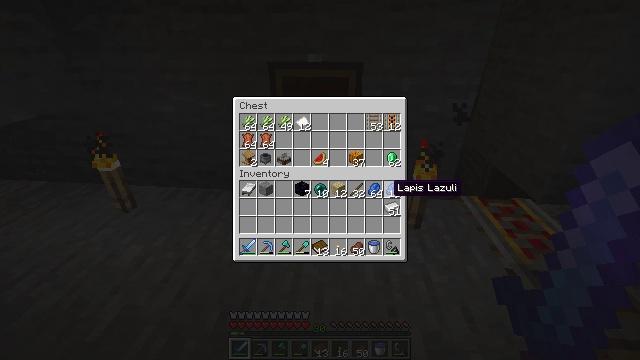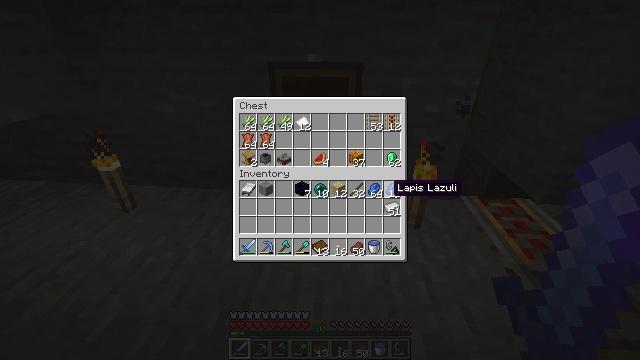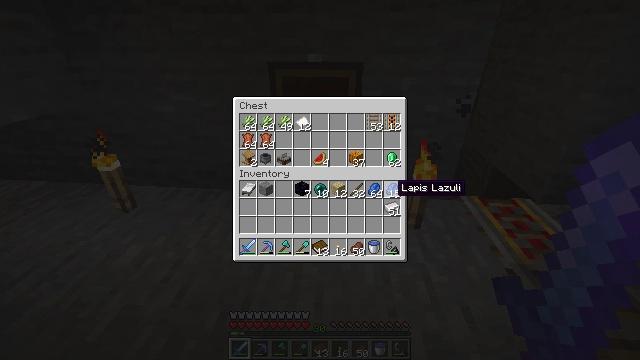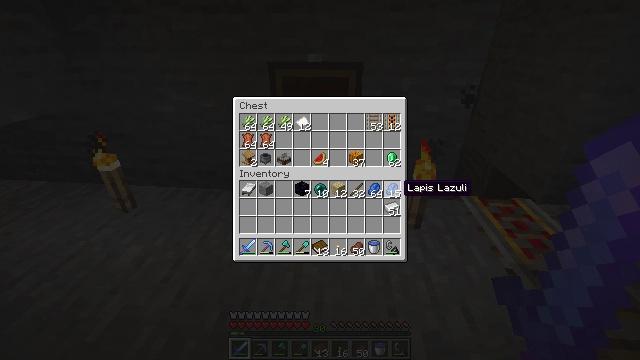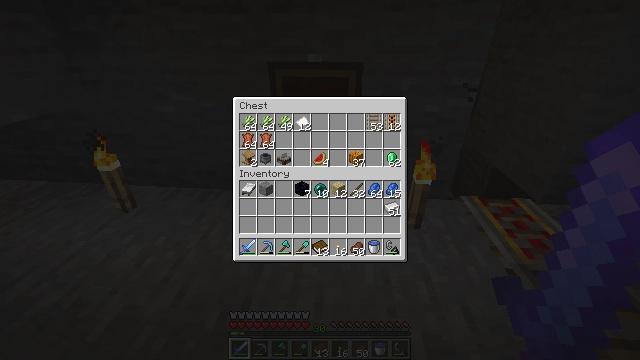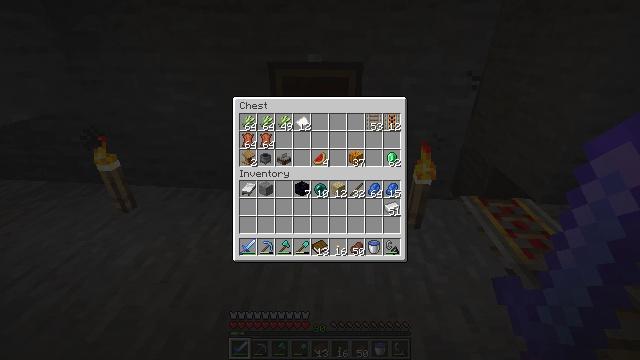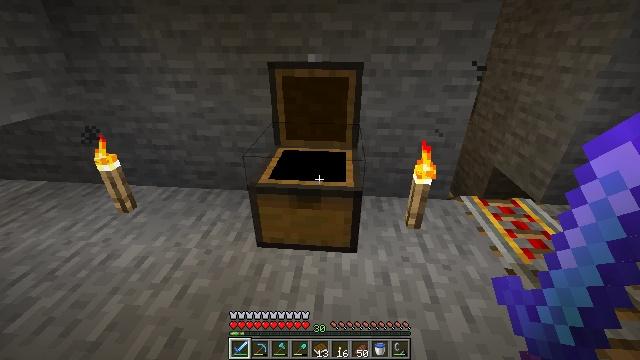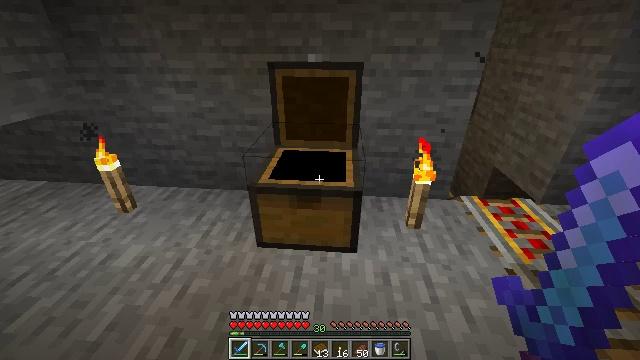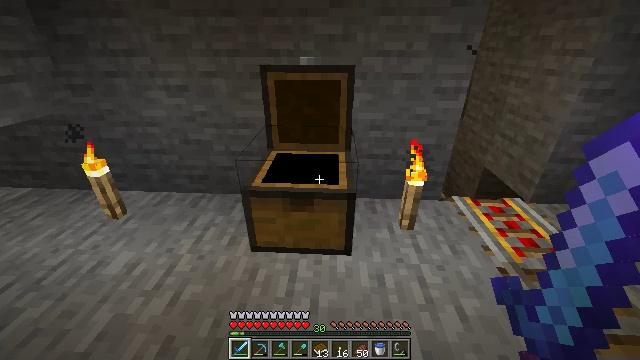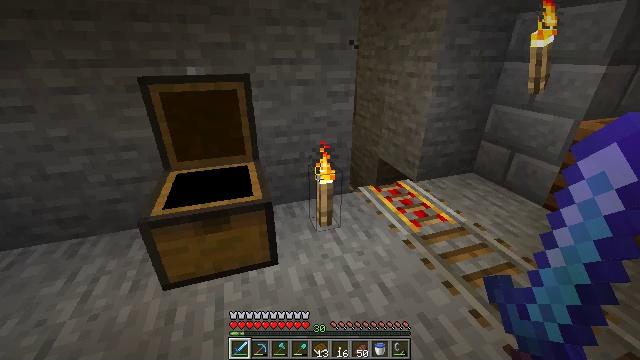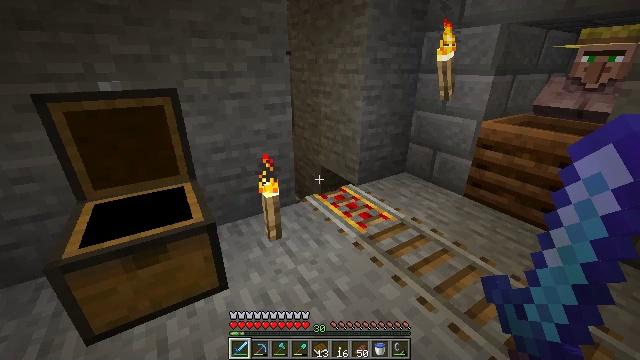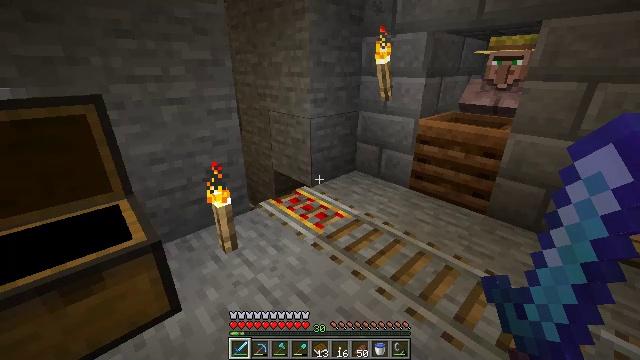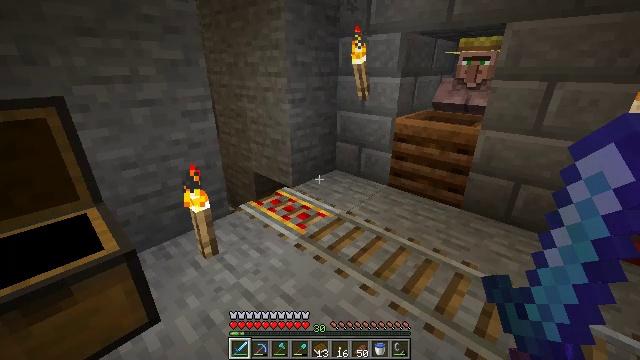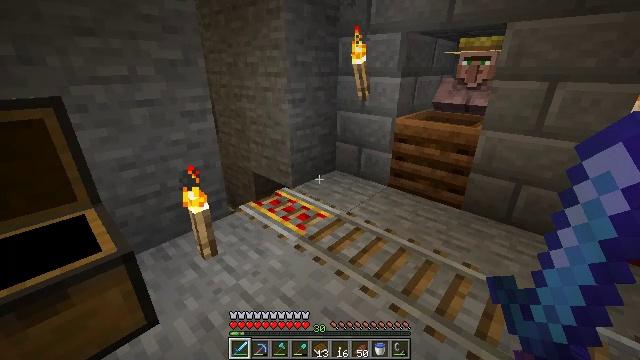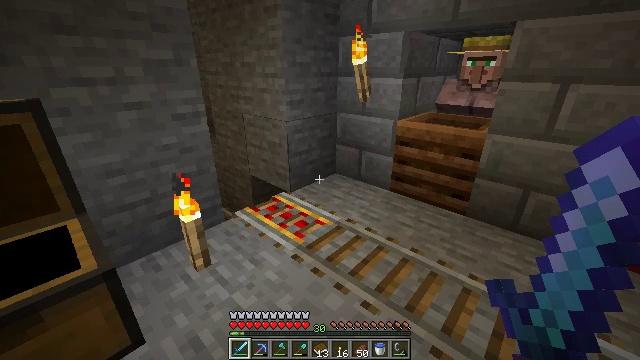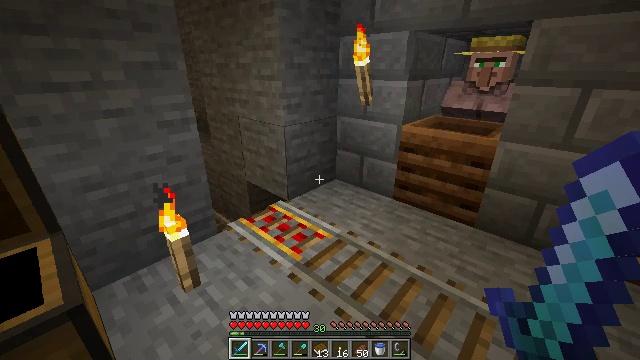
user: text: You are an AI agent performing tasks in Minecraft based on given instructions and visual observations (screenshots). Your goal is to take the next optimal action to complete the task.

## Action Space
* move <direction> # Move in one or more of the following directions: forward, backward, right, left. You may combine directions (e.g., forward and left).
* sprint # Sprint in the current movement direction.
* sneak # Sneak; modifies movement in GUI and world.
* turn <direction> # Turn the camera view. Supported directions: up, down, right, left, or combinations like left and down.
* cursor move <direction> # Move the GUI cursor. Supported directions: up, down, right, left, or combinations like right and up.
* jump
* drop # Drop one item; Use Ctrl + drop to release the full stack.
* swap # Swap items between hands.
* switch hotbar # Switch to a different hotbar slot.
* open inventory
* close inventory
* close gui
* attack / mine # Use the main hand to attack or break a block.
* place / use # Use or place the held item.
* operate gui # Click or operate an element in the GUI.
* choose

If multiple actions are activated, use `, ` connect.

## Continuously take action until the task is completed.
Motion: motion action
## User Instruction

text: Mine the powered rail from the track.
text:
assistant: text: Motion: no_op
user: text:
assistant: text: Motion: no_op
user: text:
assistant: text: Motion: no_op
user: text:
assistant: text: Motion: no_op
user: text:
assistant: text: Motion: no_op
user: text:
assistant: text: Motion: no_op
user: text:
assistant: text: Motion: no_op
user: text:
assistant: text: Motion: turn right
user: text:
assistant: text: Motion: turn right and up
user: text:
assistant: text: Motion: turn right and up
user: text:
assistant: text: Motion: turn right
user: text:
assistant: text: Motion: turn right
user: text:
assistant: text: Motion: move forward
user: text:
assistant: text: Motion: move forward
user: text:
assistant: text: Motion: move forward
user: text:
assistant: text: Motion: move forward
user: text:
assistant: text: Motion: move forward
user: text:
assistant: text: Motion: move forward
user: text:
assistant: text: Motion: move forward
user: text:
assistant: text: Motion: move forward, turn right and up
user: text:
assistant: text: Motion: move forward, turn right
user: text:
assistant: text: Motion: move forward and move left
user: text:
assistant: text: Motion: move forward and move left, turn left and down
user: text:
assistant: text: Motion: move forward and move left, turn left and down
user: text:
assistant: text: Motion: move forward and move left, turn left
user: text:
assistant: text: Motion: move forward and move left, turn left
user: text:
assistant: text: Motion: move forward, turn left and up
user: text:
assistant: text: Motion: move forward, turn left and up
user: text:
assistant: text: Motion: move forward, turn left and up
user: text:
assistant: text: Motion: move forward, turn left